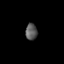
Tissue: prostate
Cell type: Fibroblasts
Senescence score: 0.7536
Nuclear area (px): 191
Mean DAPI intensity: 88.288